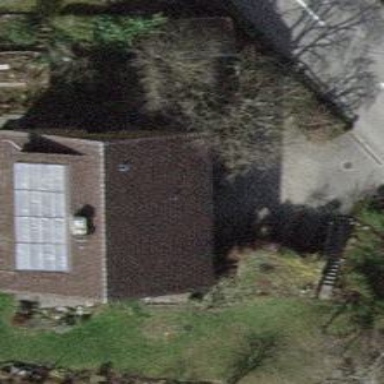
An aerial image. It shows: Building with gabled roof.